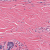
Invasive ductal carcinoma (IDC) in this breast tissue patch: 0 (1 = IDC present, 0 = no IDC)